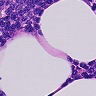
Metastatic tissue present: no